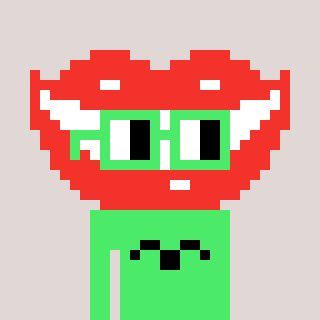
a pixel art character with square light green glasses, a smile-shaped head and a teal-colored body on a warm background